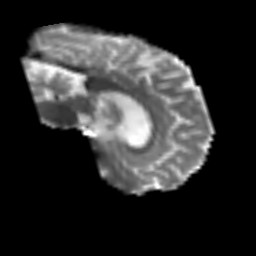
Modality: T2w
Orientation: sagittal
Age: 75
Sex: male
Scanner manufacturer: siemens
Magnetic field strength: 3 T
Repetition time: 3.2 s
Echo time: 0.081 s